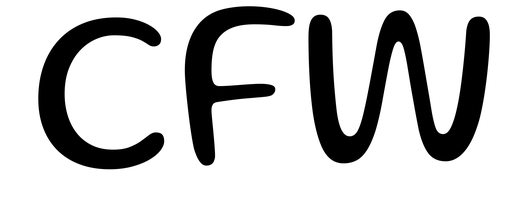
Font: Gluten_Light